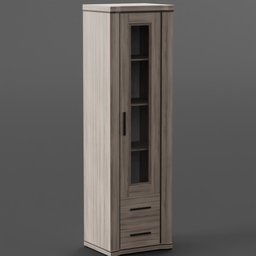
Label: furniture